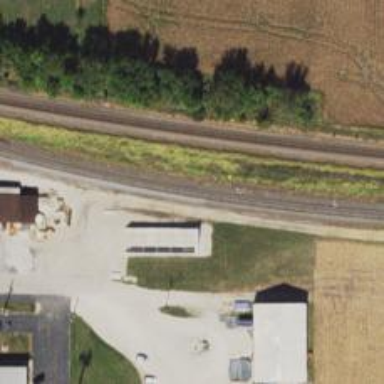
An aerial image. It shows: Railway siding with rails.